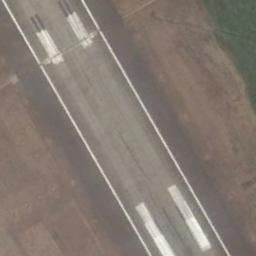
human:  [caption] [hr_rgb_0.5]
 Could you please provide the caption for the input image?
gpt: The runway goes through the clearing and several aiming point markings are on the runway .

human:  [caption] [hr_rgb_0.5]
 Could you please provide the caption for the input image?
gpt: The runway is on the bare land next to the grass .

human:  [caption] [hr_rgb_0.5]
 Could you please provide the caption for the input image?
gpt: The runway is surrounded by grass .

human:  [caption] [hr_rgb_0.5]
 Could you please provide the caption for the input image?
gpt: Next to the runway is brown bare ground with white short and thick markings on the runway .

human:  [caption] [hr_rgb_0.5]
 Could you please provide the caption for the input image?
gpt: There are brown bare land beside the runway .